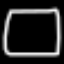
Label: square